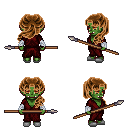
a pixel art fantasy rpg character, female body template, orc, green skin, red robe, red pants, brown princess hairstyle, white cloth bandages, white slippers, spear, four views (front, back, left, right), 2x2 character sprite sheet, small pixel art, hard edges, no anti-aliasing